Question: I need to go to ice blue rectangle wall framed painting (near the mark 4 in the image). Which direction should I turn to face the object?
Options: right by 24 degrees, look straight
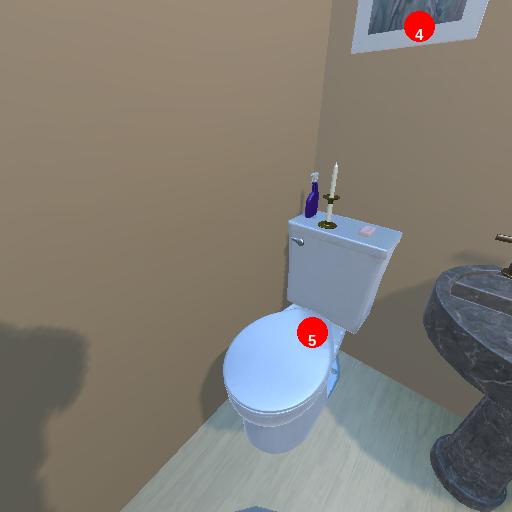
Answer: right by 24 degrees